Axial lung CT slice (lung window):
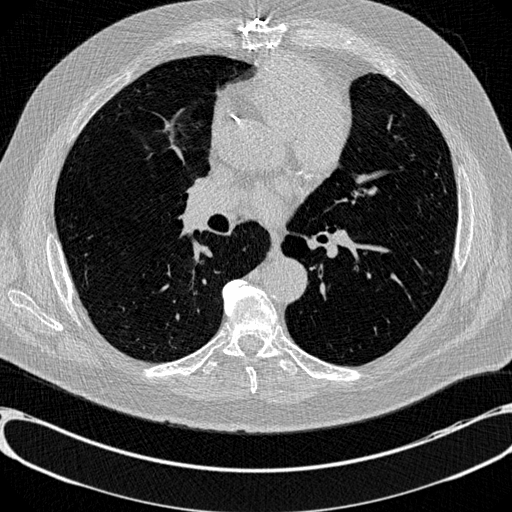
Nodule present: no